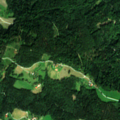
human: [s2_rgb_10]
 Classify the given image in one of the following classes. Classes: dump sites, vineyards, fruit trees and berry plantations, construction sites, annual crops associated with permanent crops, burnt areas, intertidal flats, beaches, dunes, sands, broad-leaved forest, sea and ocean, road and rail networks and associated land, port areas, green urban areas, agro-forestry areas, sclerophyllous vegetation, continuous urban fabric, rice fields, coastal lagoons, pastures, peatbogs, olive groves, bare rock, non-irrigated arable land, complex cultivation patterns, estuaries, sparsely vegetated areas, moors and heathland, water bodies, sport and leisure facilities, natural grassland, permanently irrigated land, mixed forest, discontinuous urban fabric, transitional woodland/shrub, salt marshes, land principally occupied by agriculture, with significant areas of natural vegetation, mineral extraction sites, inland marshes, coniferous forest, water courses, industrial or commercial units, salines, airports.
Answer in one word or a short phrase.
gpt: pastures, broad-leaved forest, mixed forest